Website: home-depot
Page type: payment
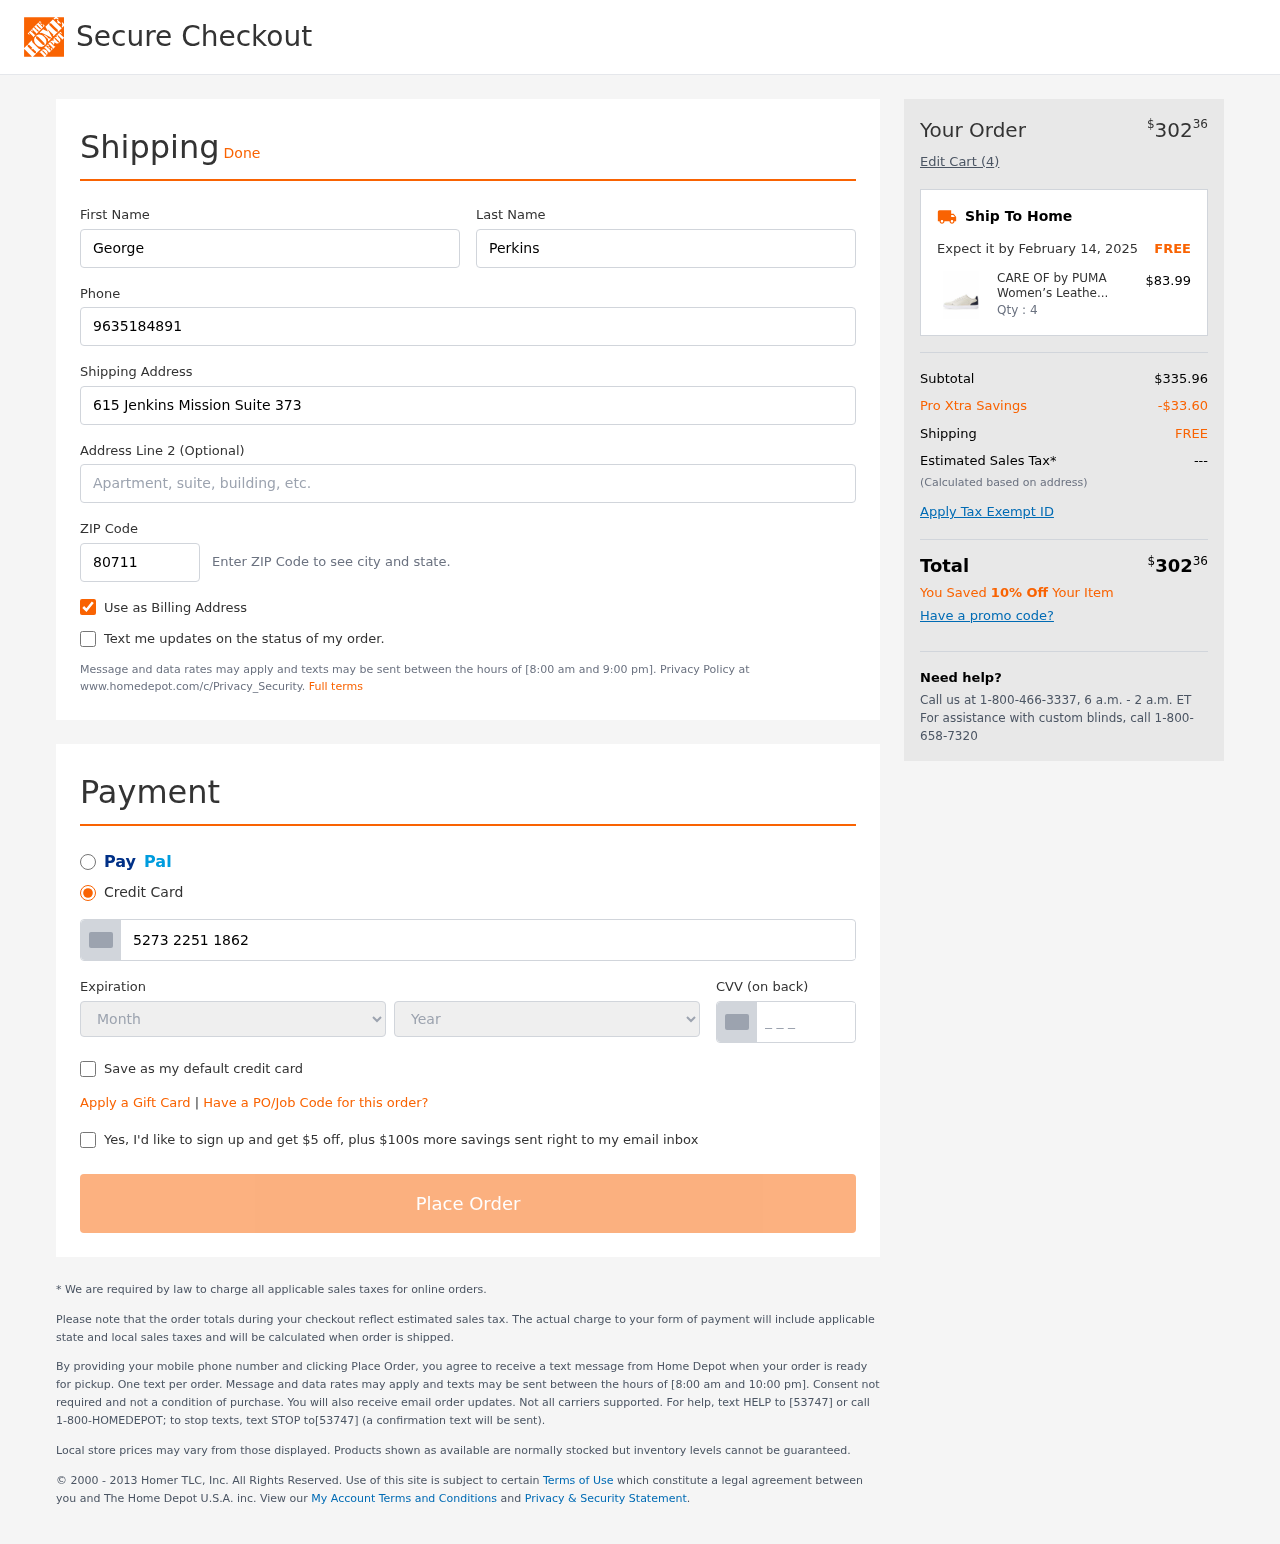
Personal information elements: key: PII_CARD_CVV
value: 282
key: PII_CARD_EXPIRY_MONTH
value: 06
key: PII_CARD_EXPIRY_YEAR
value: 26
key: PII_CARD_NUMBER
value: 5273 2251 1862 7209
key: PII_FIRSTNAME
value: George
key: PII_LASTNAME
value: Perkins
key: PII_PHONE
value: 9635184891
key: PII_POSTCODE
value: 80711
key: PII_STREET
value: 615 Jenkins Mission Suite 373
Product elements: key: PRODUCT1_NAME
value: CARE OF by PUMA Women’s Leather Low-Top Trainers, Beige, US 11.5
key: PRODUCT1_PRICE
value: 83.99
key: PRODUCT1_QUANTITY
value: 4
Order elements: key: ORDER_TOTAL
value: $30236
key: ORDER_NUM_ITEMS
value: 4
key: ORDER_DELIVERY_DATE
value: February 14, 2025
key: ORDER_SUBTOTAL
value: $335.96
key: ORDER_DISCOUNT
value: -$33.60
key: ORDER_SHIPPING_COST
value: FREE